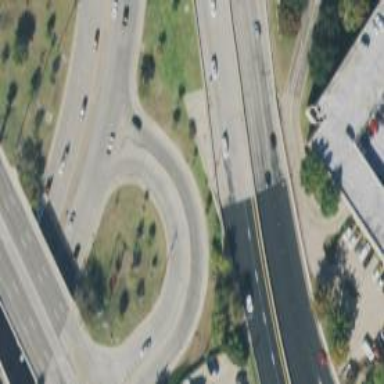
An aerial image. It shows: Primary link highway with separate sidewalk.